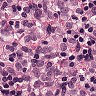
Metastatic tissue present: yes